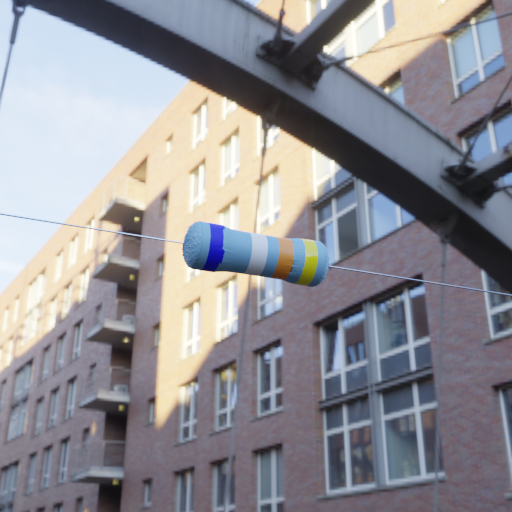
Resistor colour bands (in order): blue, white, orange, yellow